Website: lowes
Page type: payment
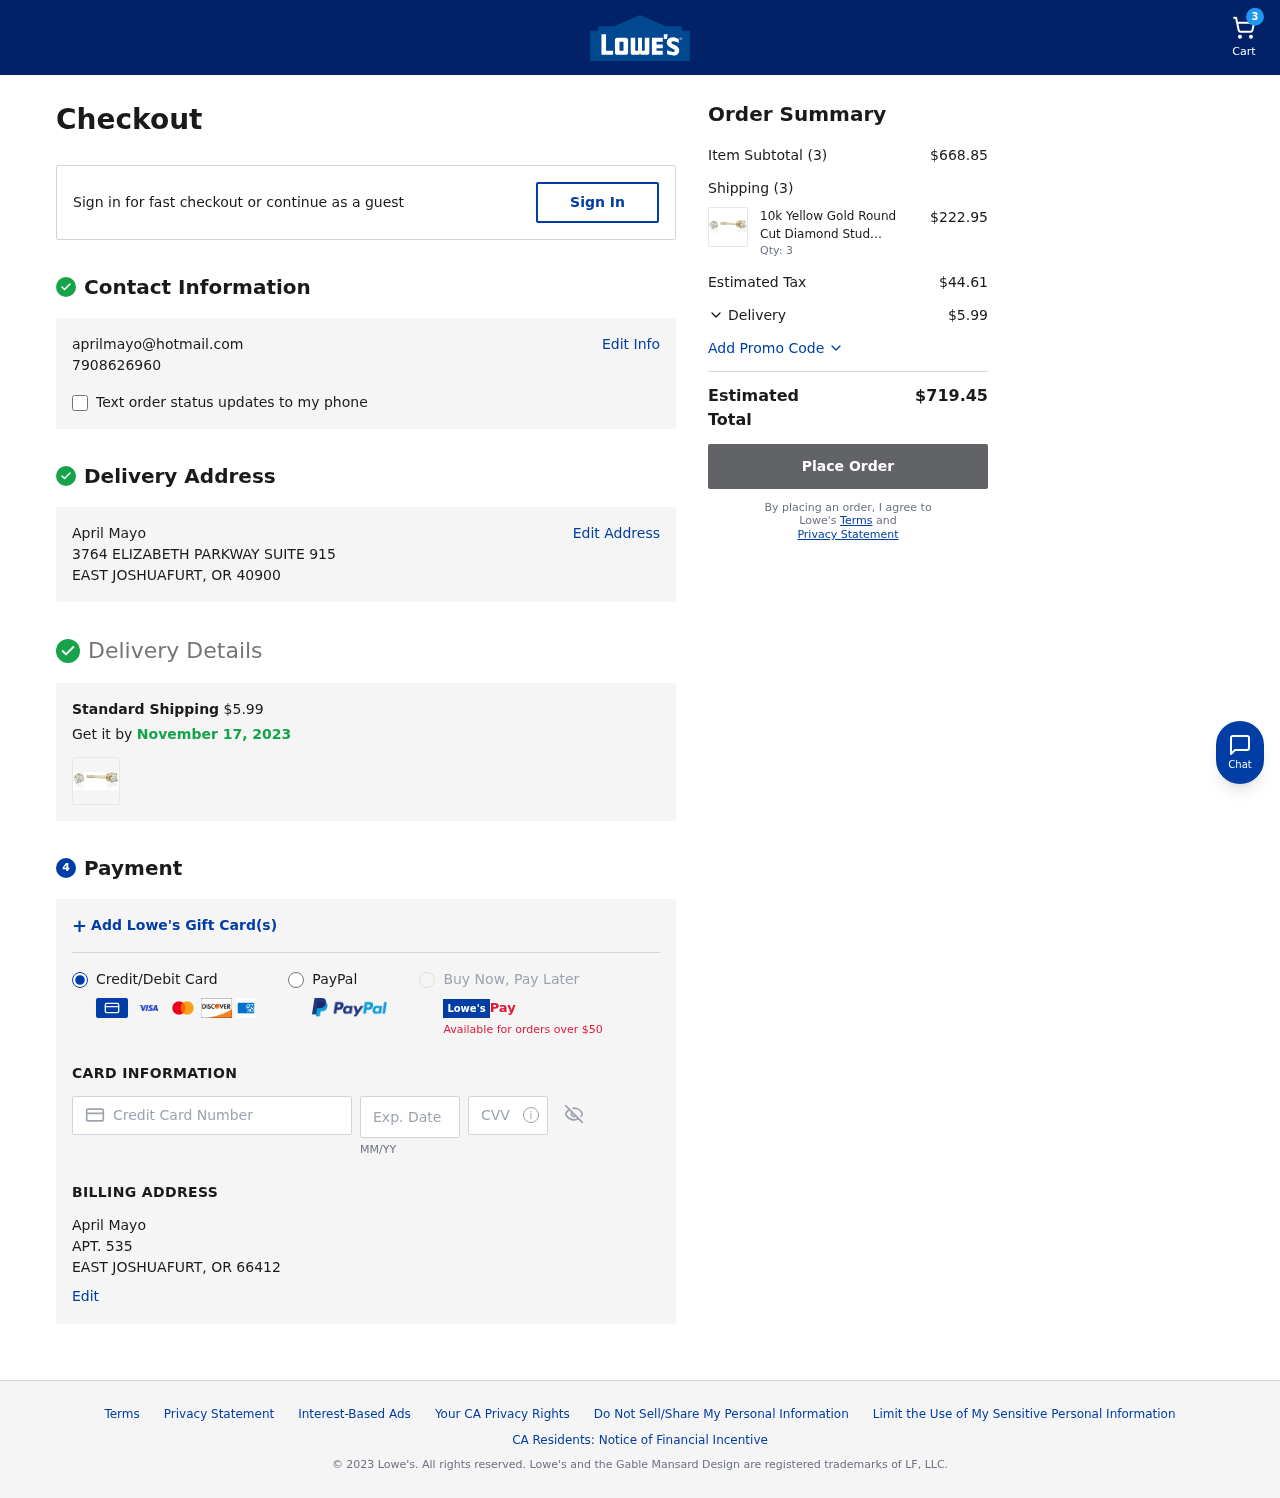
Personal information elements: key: PII_CARD_CVV
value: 3025
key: PII_CARD_EXPIRY
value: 01/27
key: PII_CARD_NUMBER
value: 3749 1582 9231 619
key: PII_CITY_STATE_ZIP2
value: EAST JOSHUAFURT, OR 66412
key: PII_EMAIL
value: aprilmayo@hotmail.com
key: PII_FULLNAME
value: April Mayo
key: PII_FULLNAME2
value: April Mayo
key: PII_PHONE
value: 7908626960
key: PII_STREET
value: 3764 ELIZABETH PARKWAY SUITE 915
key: PII_STREET2
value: APT. 535
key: PII_CITY_STATE_ZIP
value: EAST JOSHUAFURT, OR 40900
Product elements: key: PRODUCT1_NAME
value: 10k Yellow Gold Round Cut Diamond Stud Earrings (1/10 cttw, J-K Color, I3 Clarity)
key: PRODUCT1_PRICE
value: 222.95
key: PRODUCT1_QUANTITY
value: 3
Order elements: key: ORDER_NUM_ITEMS
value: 3
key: ORDER_SHIPPING_COST
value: $5.99
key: ORDER_DELIVERY_DATE
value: November 17, 2023
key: ORDER_SUBTOTAL
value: $668.85
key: ORDER_NUM_ITEMS2
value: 3
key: ORDER_TAX
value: $44.61
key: ORDER_SHIPPING_COST2
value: $5.99
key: ORDER_TOTAL
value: $719.45